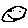
Label: smiley face